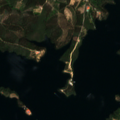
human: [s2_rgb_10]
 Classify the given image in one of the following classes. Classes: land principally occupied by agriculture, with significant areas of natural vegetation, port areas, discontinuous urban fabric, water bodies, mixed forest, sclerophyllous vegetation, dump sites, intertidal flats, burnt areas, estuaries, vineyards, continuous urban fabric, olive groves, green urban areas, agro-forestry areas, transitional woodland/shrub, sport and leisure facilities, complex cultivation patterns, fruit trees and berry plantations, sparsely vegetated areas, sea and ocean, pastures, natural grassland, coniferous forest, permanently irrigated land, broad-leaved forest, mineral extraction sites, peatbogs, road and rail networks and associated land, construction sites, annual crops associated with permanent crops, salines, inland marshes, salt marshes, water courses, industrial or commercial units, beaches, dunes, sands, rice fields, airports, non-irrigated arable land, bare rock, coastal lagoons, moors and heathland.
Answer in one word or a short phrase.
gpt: complex cultivation patterns, broad-leaved forest, transitional woodland/shrub, water bodies